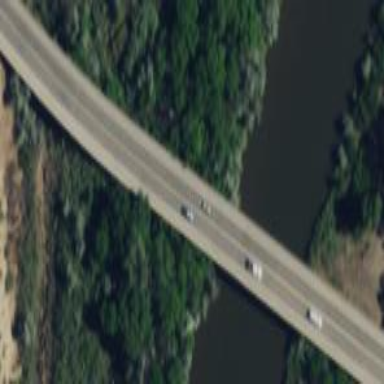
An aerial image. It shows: Man-made bridge.